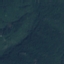
Land use / land cover class: Forest